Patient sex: F
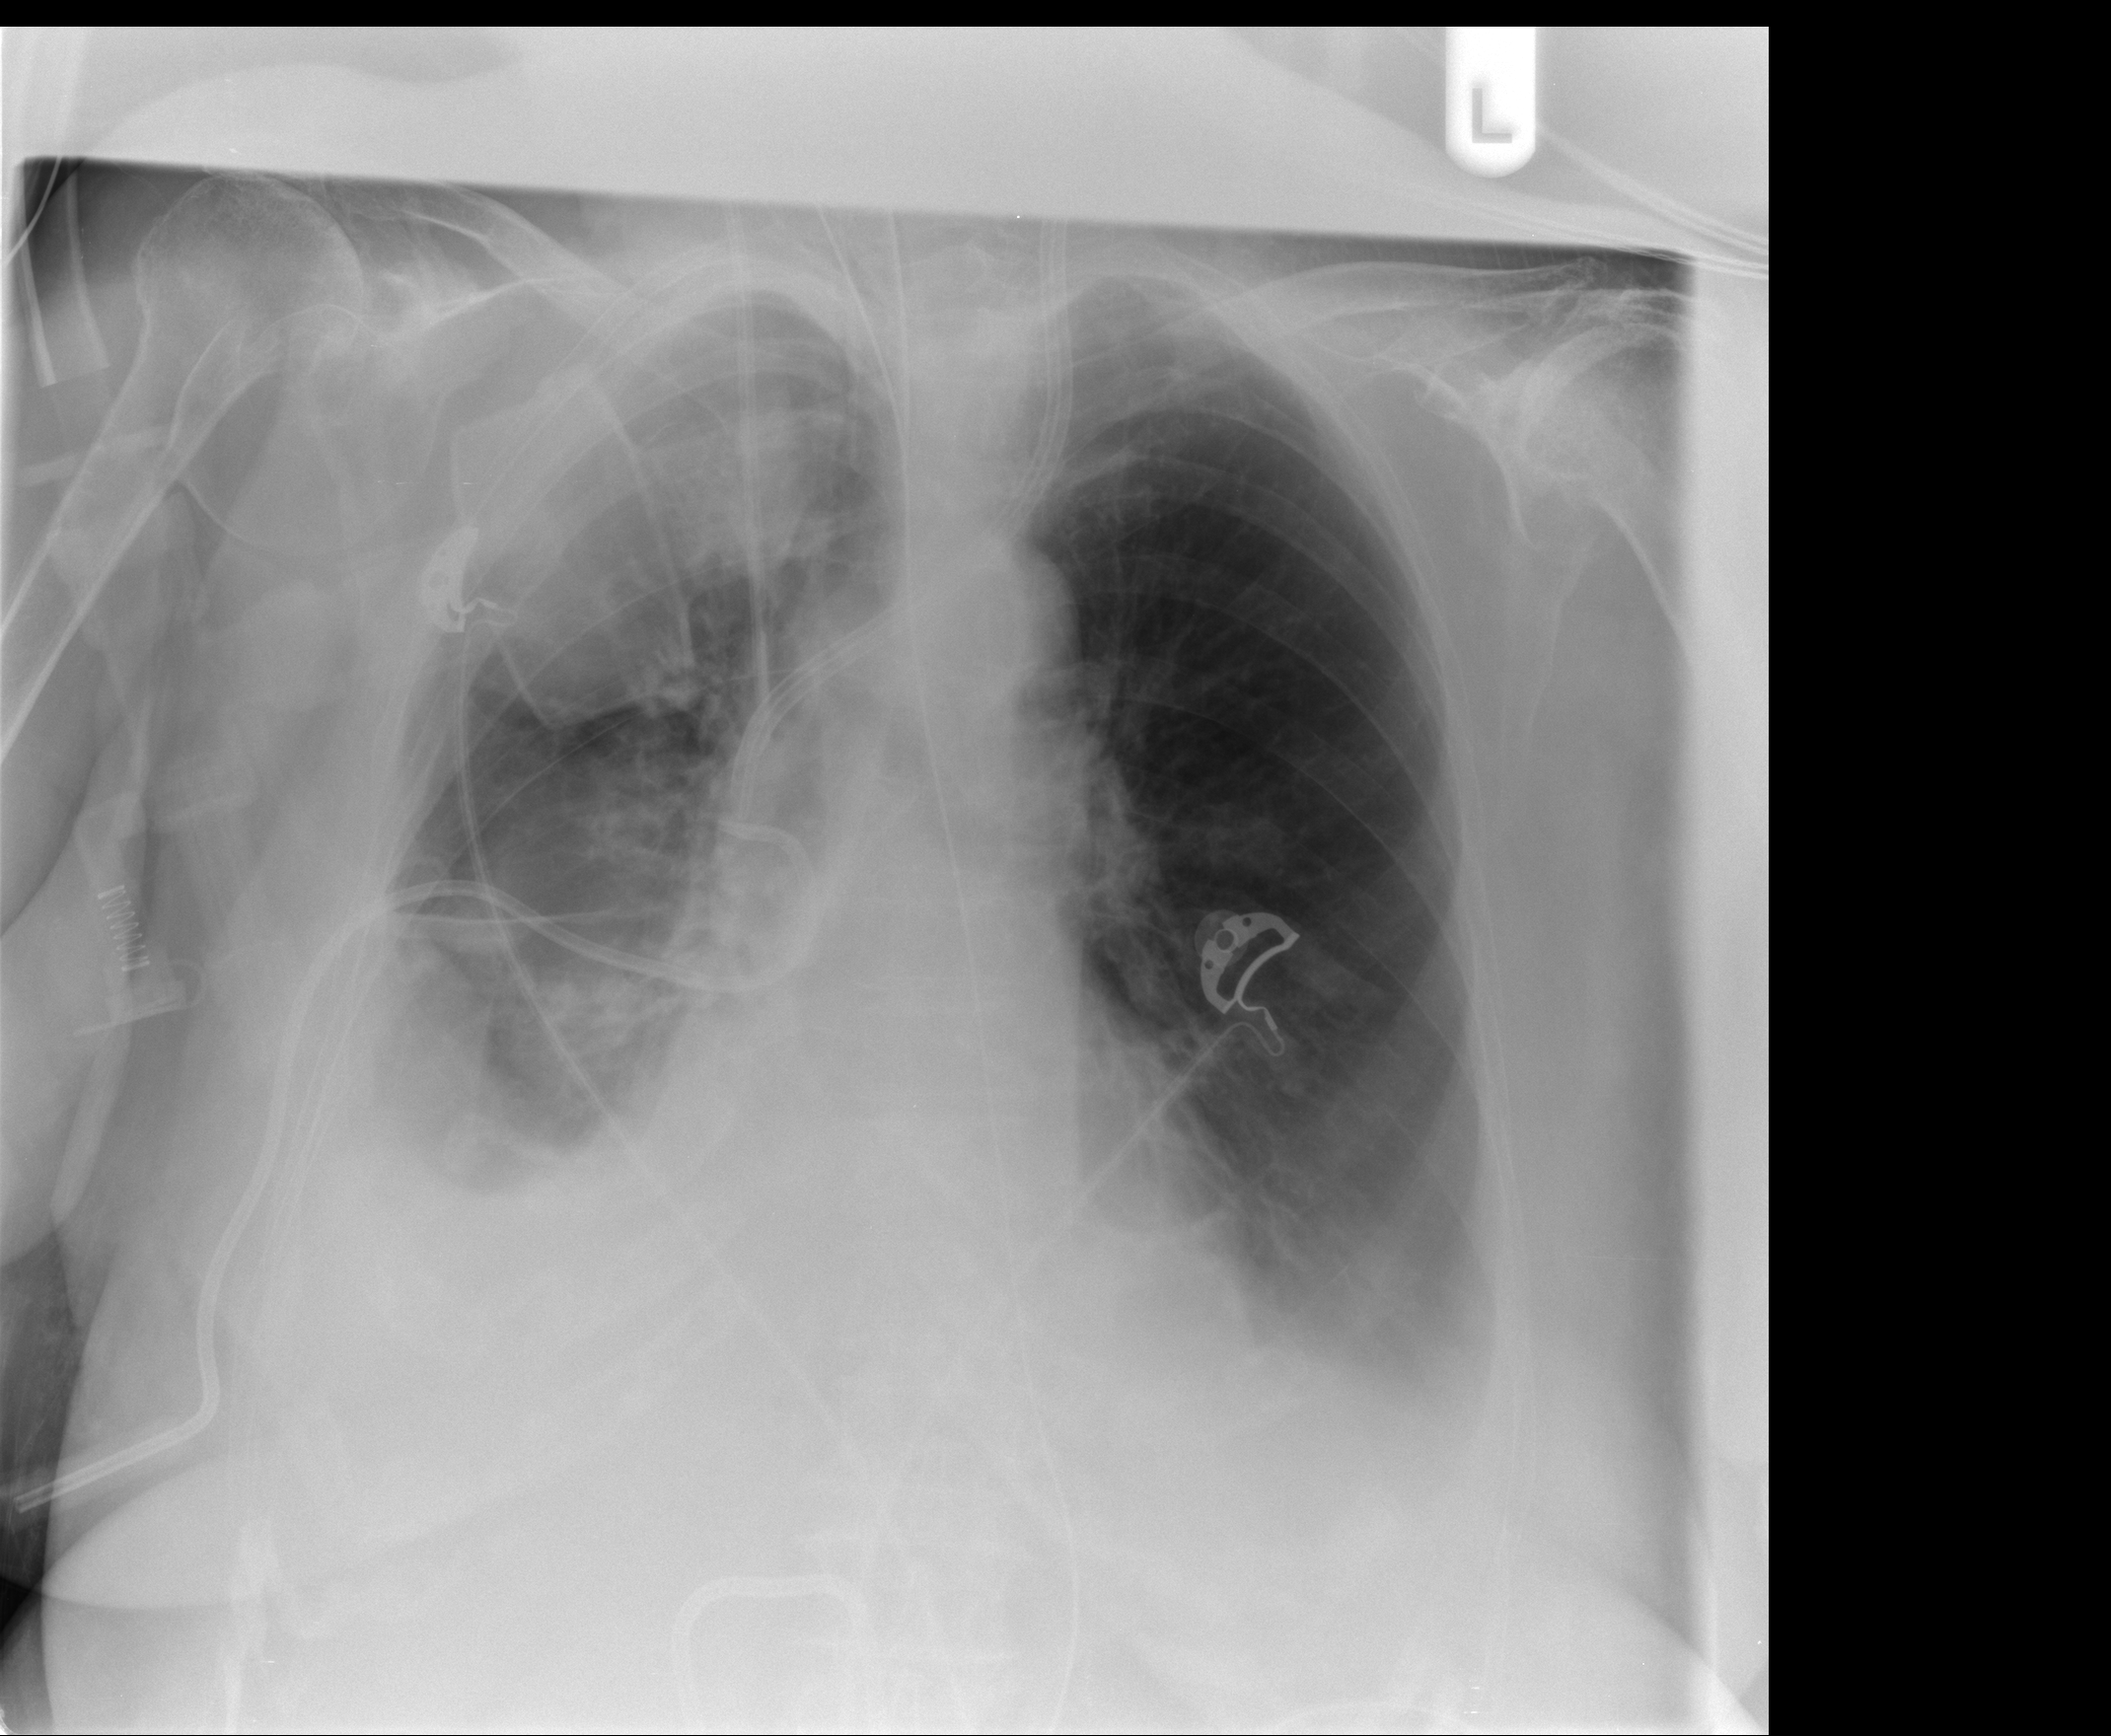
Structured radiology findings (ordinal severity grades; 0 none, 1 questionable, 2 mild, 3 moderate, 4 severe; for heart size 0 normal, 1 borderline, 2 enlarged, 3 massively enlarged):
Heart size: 0
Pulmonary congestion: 0
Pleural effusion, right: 3
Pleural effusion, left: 2
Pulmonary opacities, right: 0
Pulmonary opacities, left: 0
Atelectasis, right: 3
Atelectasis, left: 2